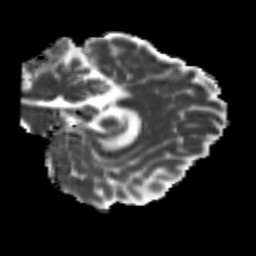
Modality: MD
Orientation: sagittal
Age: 25
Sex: female
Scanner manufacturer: siemens
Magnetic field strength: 3 T
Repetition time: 3.5 s
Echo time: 0.104 s